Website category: movie
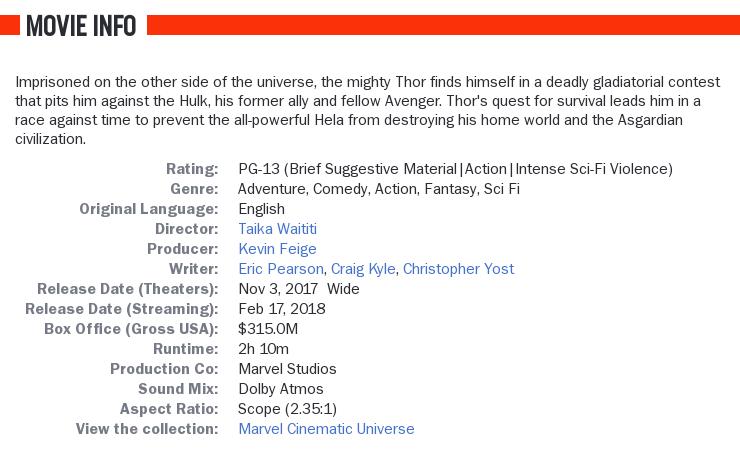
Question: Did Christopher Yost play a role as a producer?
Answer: no

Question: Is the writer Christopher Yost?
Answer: yes

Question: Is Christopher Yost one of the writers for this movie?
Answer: yes

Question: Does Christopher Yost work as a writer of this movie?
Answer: yes

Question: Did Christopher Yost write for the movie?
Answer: yes

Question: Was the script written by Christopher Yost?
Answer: yes

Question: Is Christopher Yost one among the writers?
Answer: yes

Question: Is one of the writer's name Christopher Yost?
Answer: yes

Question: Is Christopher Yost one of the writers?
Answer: yes

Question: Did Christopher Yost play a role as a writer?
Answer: yes

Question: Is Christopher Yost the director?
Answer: no

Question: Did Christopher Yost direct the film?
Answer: no

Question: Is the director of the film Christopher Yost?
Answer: no

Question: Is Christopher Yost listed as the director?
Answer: no

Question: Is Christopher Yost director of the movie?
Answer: no

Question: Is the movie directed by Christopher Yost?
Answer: no

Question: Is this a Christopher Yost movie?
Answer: no

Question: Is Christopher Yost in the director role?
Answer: no

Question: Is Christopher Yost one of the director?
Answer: no

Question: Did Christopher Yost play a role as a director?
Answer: no